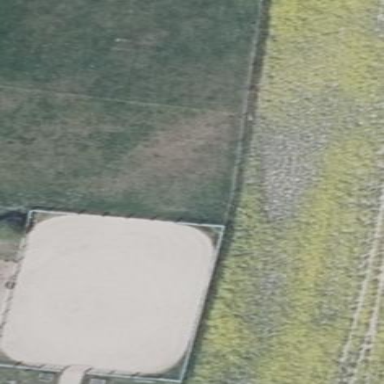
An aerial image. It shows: Equestrian sport facility.